Question: How can I align the dropdown menu to the bottom left of the image in bootstrap 4?

'''
<nav class="navbar navbar-expand-md bg-success navbar-dark fixed-top">
<!-- Brand -->
<a class="navbar-brand" href="#">KMA-v1</a>
<ul class="navbar-nav ml-auto">
<!-- Dropdown -->
<li class="nav-item dropdown">
<a data-toggle="dropdown">
<img src="../public/hard/face.jpeg" class="img-fluid rounded-circle float-right" alt="Cinque Terre">
</a>
<div class="dropdown-menu">
<a class="dropdown-item" href="#">Link 1</a>
<a class="dropdown-item" href="#">Link 2</a>
<a class="dropdown-item" href="#">Link 3</a>
</div>
</li>
</ul>
</nav>
'''
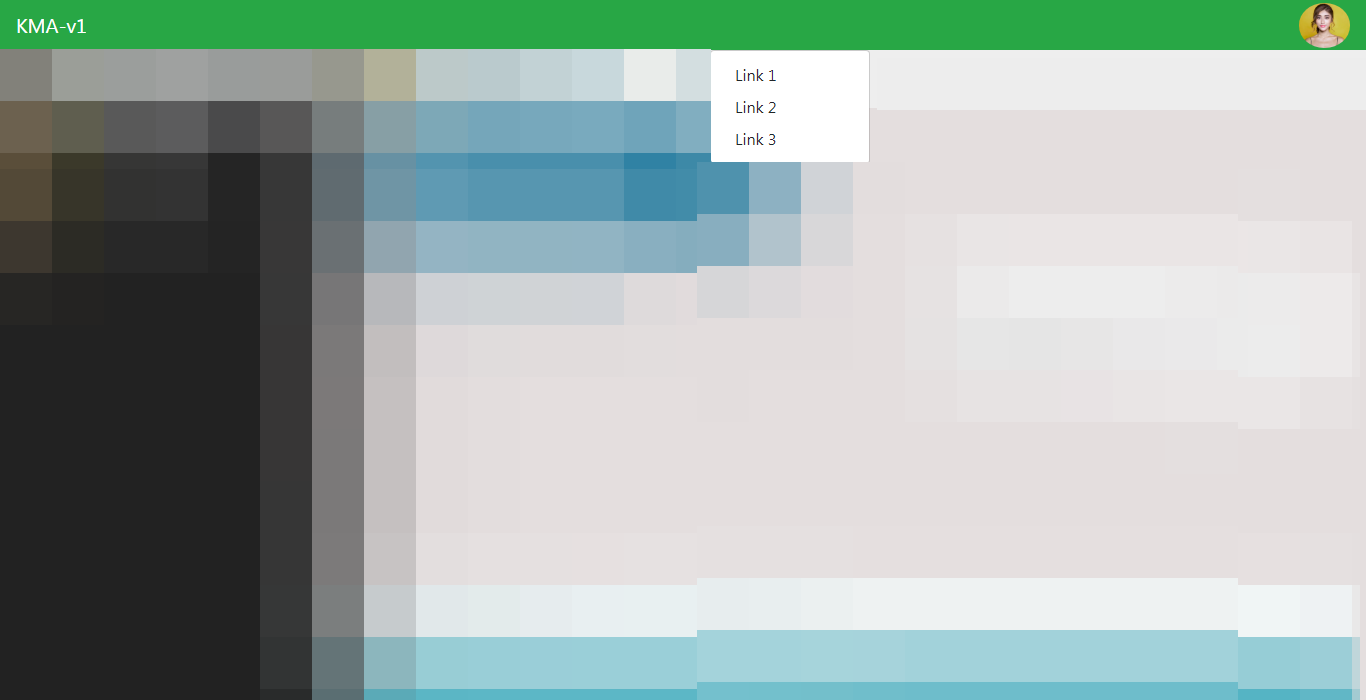
Answer: Use 'dropdown-menu-right' on the Dropdown...
'''
<nav class="navbar navbar-expand-md bg-success navbar-dark fixed-top">
<!-- Brand -->
<a class="navbar-brand" href="#">KMA-v1</a>
<ul class="navbar-nav ml-auto">
<!-- Dropdown -->
<li class="nav-item dropdown">
<a data-toggle="dropdown">
<img src="//placehold.it/30" class="img-fluid rounded-circle float-right" alt="Cinque Terre">
</a>
<div class="dropdown-menu dropdown-menu-right">
<a class="dropdown-item" href="#">Link 1</a>
<a class="dropdown-item" href="#">Link 2</a>
<a class="dropdown-item" href="#">Link 3</a>
</div>
</li>
</ul>
</nav>
'''
<URL>